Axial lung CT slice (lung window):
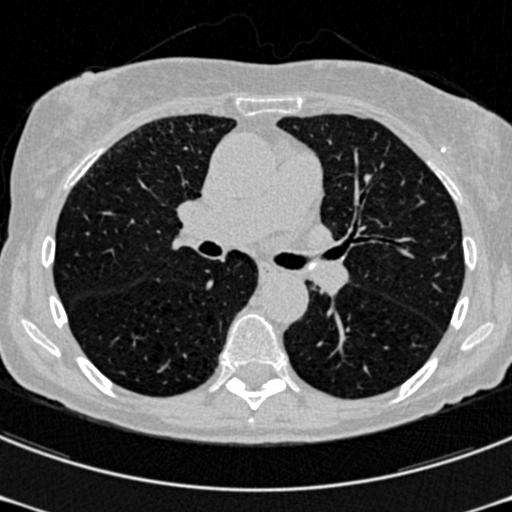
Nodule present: no